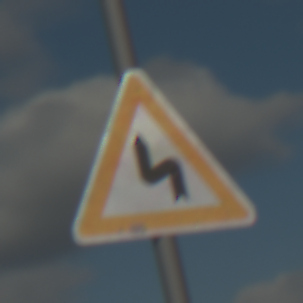
Verkehrszeichen: DoppelkurveZunaechstLinks
Umgebung: Outdoor, RoadRail
Tageszeit: MorningAfternoon
Wetter: PartlyCloudy
Licht: Natural
Jahreszeit: NotSpecified
Kontrast: HighContrast